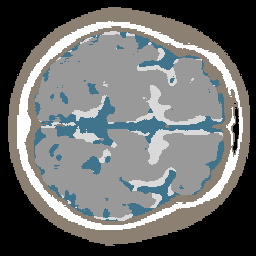
Label: no_lesion